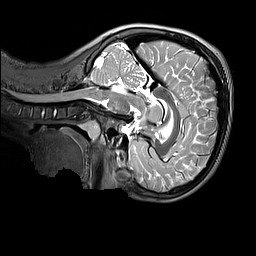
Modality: T2w
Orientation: sagittal
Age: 9
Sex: male
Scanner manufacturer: siemens
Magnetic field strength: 3 T
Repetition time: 3.2 s
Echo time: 0.408 s